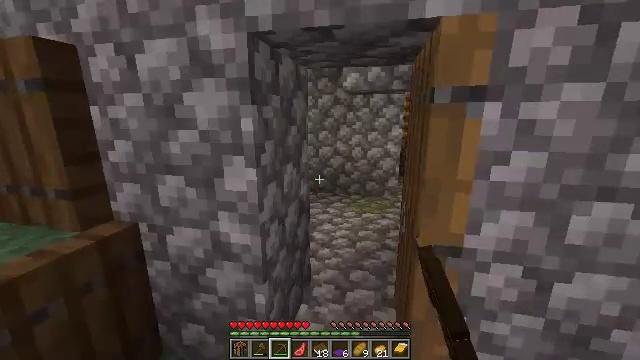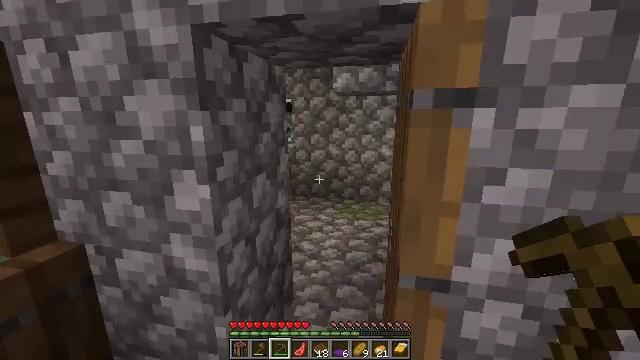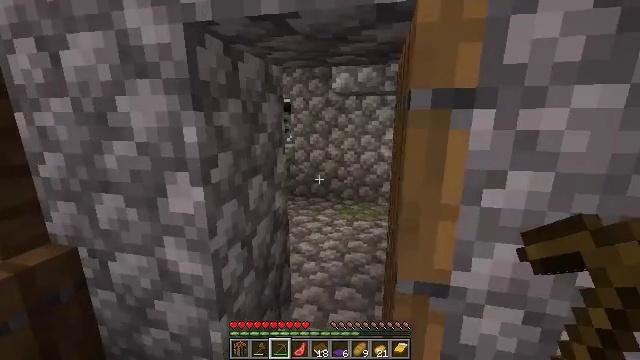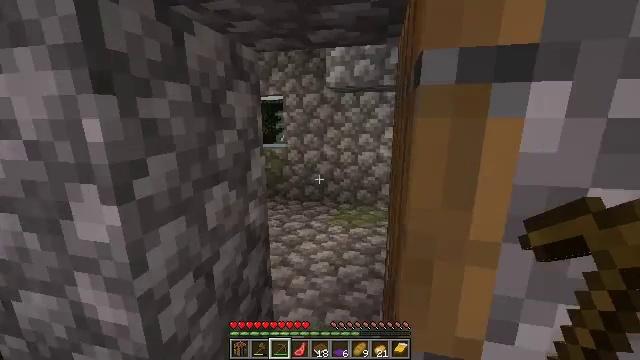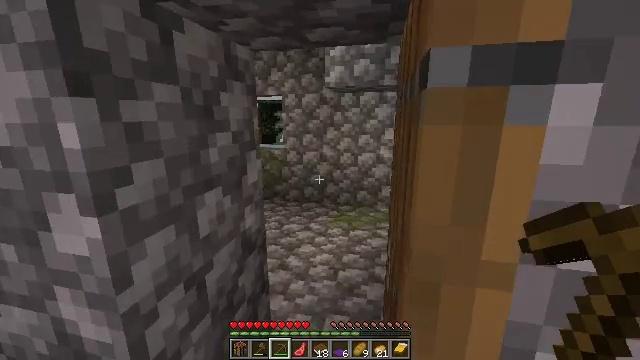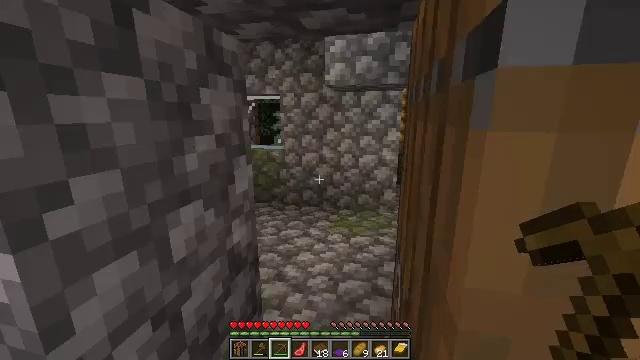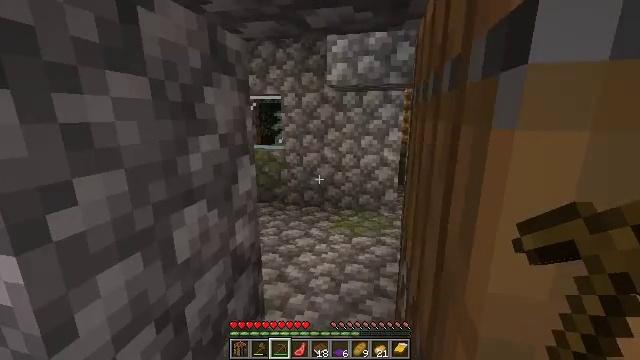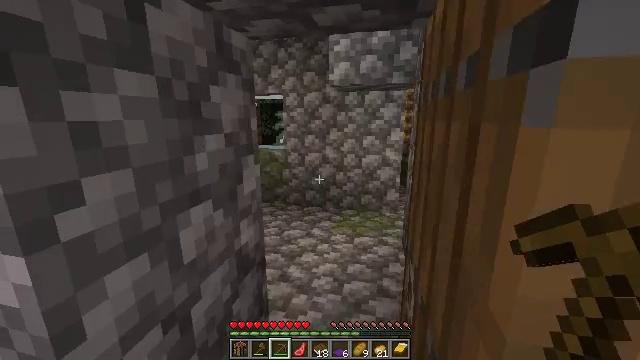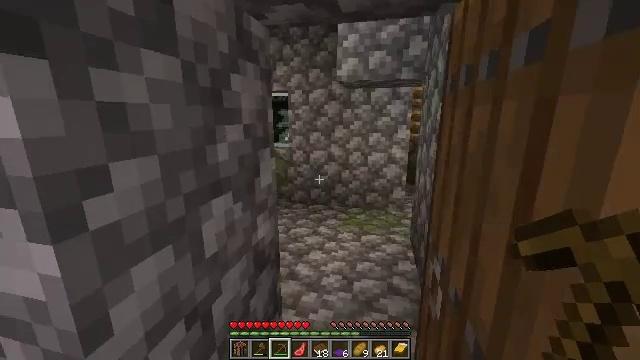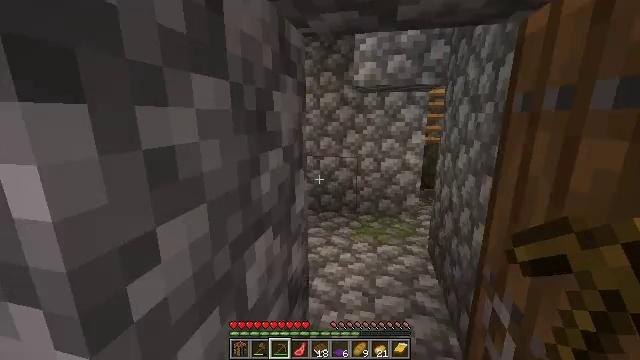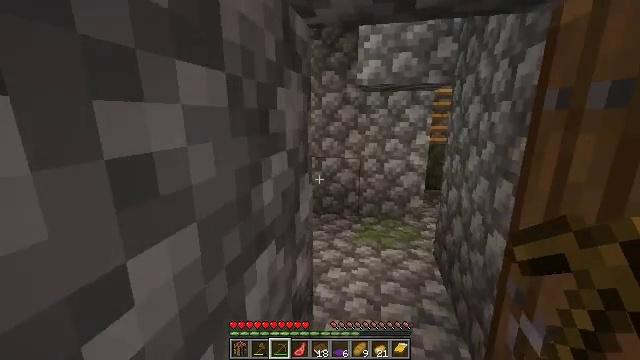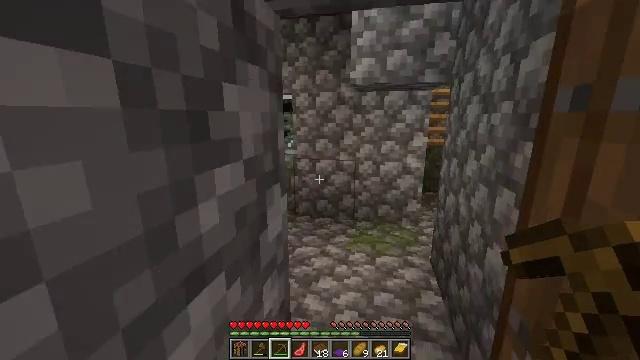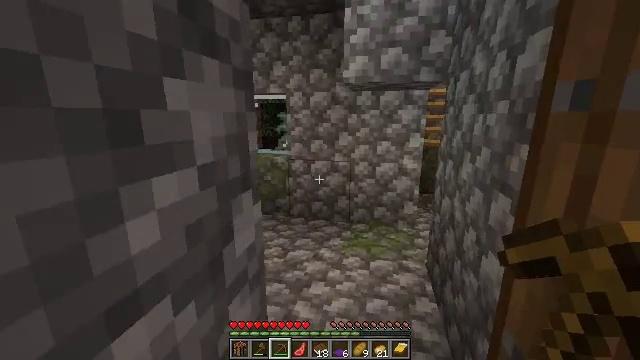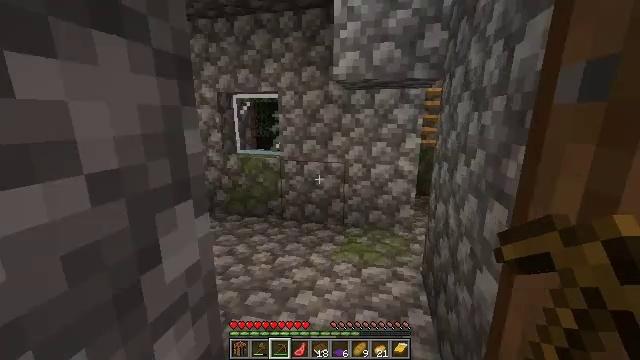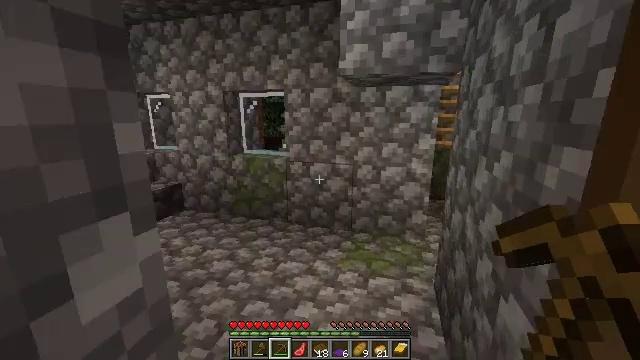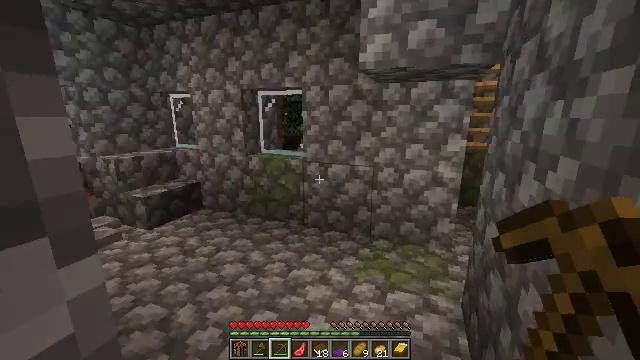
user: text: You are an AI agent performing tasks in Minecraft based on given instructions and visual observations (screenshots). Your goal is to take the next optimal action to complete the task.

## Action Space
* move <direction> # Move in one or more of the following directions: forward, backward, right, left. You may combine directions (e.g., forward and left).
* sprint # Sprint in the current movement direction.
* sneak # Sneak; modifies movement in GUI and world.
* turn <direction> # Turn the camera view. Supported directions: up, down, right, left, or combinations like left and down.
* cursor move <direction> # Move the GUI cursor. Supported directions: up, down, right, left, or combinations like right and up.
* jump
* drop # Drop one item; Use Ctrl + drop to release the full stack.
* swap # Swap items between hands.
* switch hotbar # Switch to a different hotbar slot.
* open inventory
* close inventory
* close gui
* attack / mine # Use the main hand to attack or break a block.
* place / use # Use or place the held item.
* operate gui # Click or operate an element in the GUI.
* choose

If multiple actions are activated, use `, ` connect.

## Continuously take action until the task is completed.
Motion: motion action
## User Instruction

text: Collect the purple carpet.
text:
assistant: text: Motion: move forward and move right
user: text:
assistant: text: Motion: move forward
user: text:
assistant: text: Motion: move forward
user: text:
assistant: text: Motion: move forward
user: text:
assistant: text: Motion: move forward
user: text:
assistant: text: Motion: move forward
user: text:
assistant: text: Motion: move forward and move left
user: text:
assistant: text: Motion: move forward and move left
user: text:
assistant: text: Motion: move forward and move left
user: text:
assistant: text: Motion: move forward and move left
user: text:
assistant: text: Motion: move forward and move right
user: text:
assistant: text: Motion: move forward and move right
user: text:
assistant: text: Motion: move forward and move right
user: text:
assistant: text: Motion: move forward and move right, turn left
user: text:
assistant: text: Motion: move forward and move right, turn left
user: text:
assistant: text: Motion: move forward and move right, turn left
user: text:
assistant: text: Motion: move forward and move right, turn left
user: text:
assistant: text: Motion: move forward and move right, turn left
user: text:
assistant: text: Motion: move forward and move right, turn left
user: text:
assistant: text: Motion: no_op
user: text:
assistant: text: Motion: no_op
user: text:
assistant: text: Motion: no_op
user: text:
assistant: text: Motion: no_op
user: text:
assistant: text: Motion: move forward
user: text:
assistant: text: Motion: move forward, turn right
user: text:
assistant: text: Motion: move forward, turn right
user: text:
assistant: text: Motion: move forward, turn right and up
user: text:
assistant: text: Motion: move forward, turn right and up
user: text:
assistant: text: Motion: move forward and move left, turn right and up
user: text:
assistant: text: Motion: move forward and move left, turn right and up